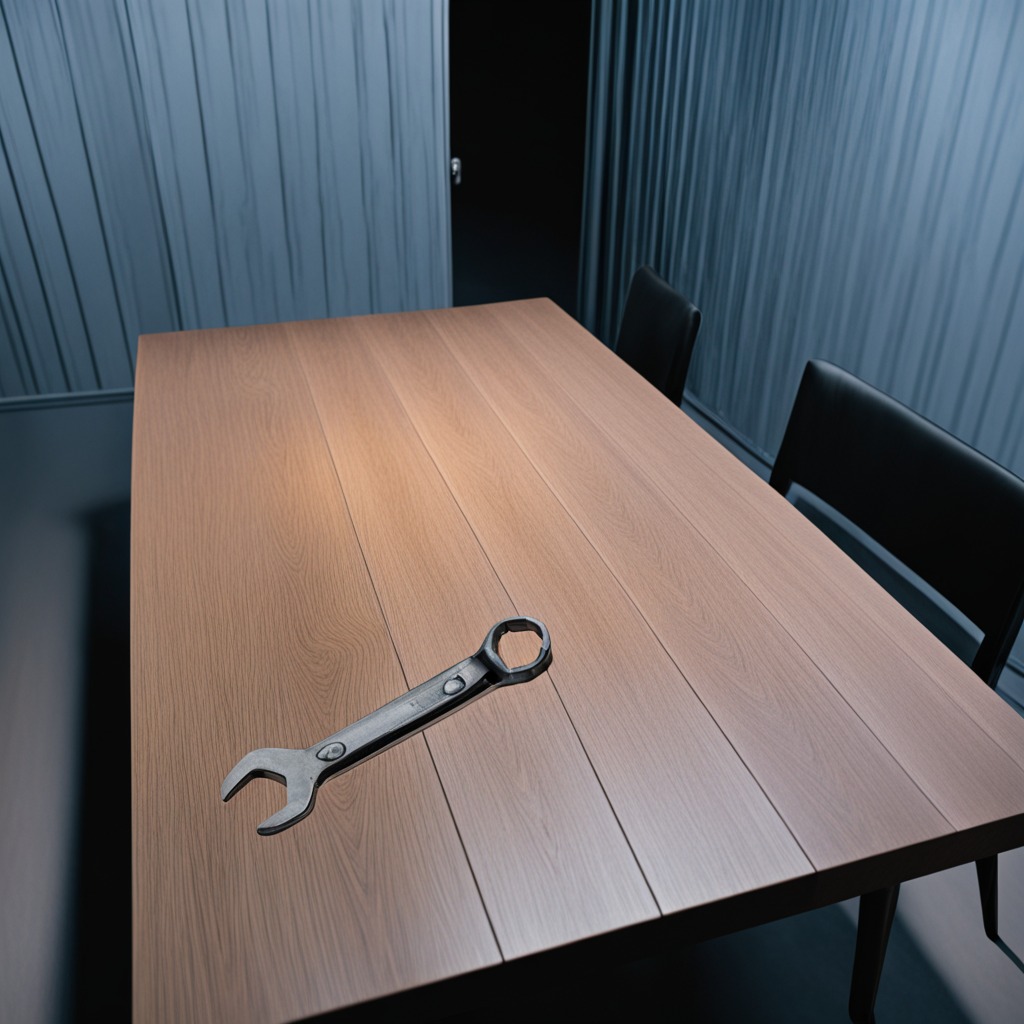
An old wrench lies on the table in a small garage at twilight.